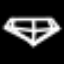
Label: diamond